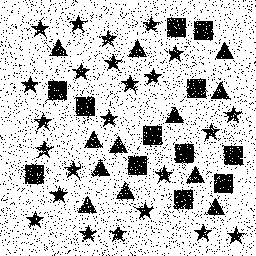
Squares: 12
Triangles: 12
Stars: 24
Total shapes: 48